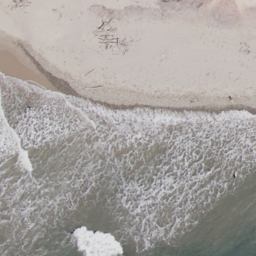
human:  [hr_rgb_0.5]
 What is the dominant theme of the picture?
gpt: beach